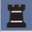
Piece: bR